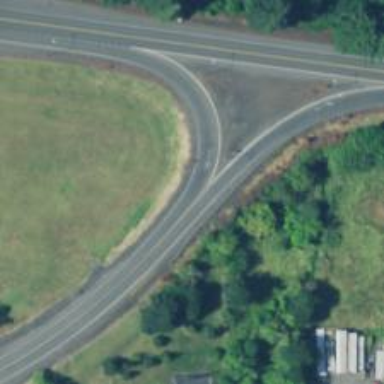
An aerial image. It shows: Primary link highway.